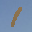
Label: 1